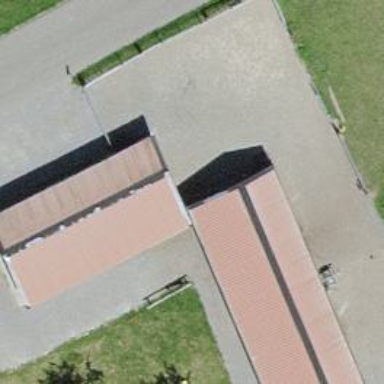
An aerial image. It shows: Farm auxiliary building.